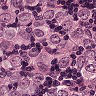
Metastatic tissue present: yes